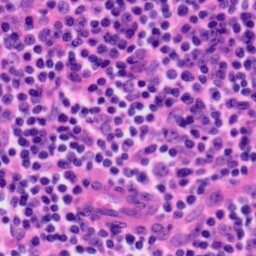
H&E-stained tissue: Tonsil